Field crop: maize
Growth stage: 2
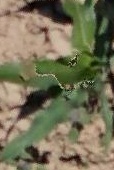
Species: maize